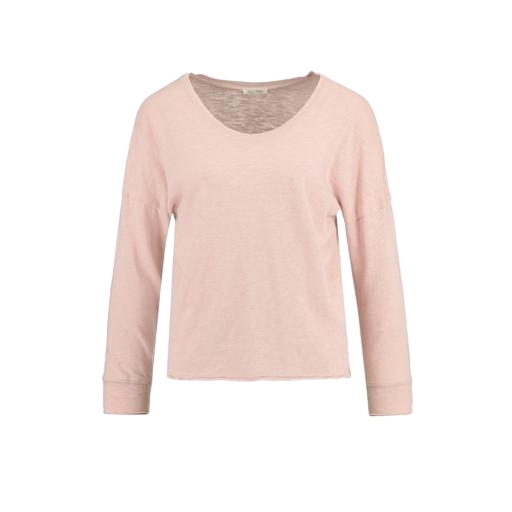
pink long sleeve slub tee, pink slub tee, pink long-sleeve round-neck tee, white background